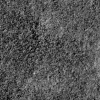
Atmospheric dust classification: not_dusty